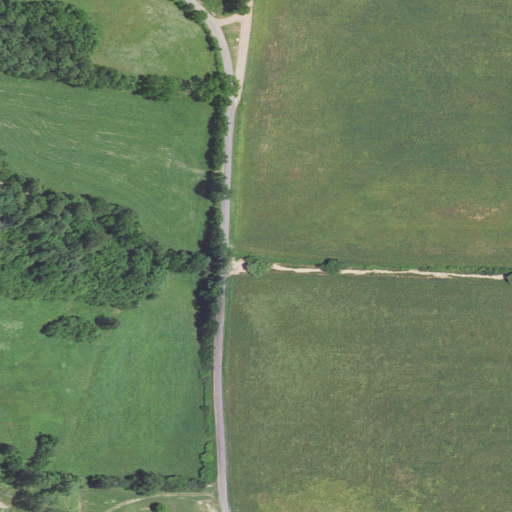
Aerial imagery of valley in Missouri named Rocky Hollow containing pasture, deciduous forest, open development, medium intensity development, and low intensity development